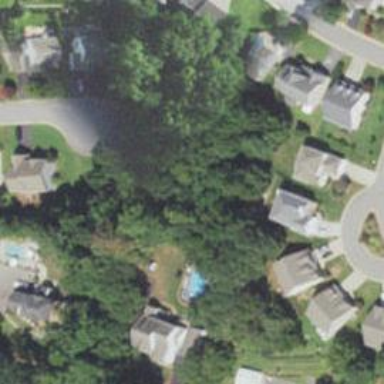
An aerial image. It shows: Neighborhood.